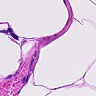
Metastatic tissue present: no